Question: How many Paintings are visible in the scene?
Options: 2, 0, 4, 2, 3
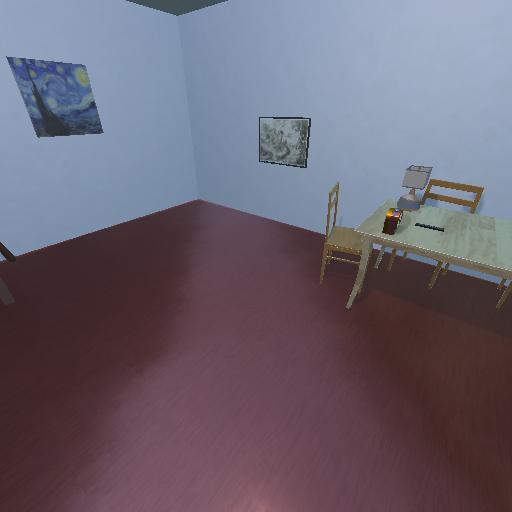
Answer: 2